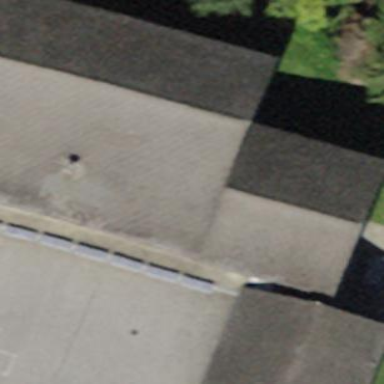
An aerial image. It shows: School building.